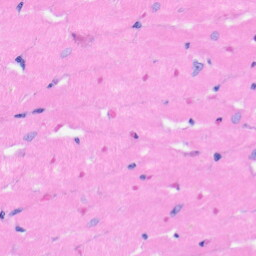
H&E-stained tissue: Heart